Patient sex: M
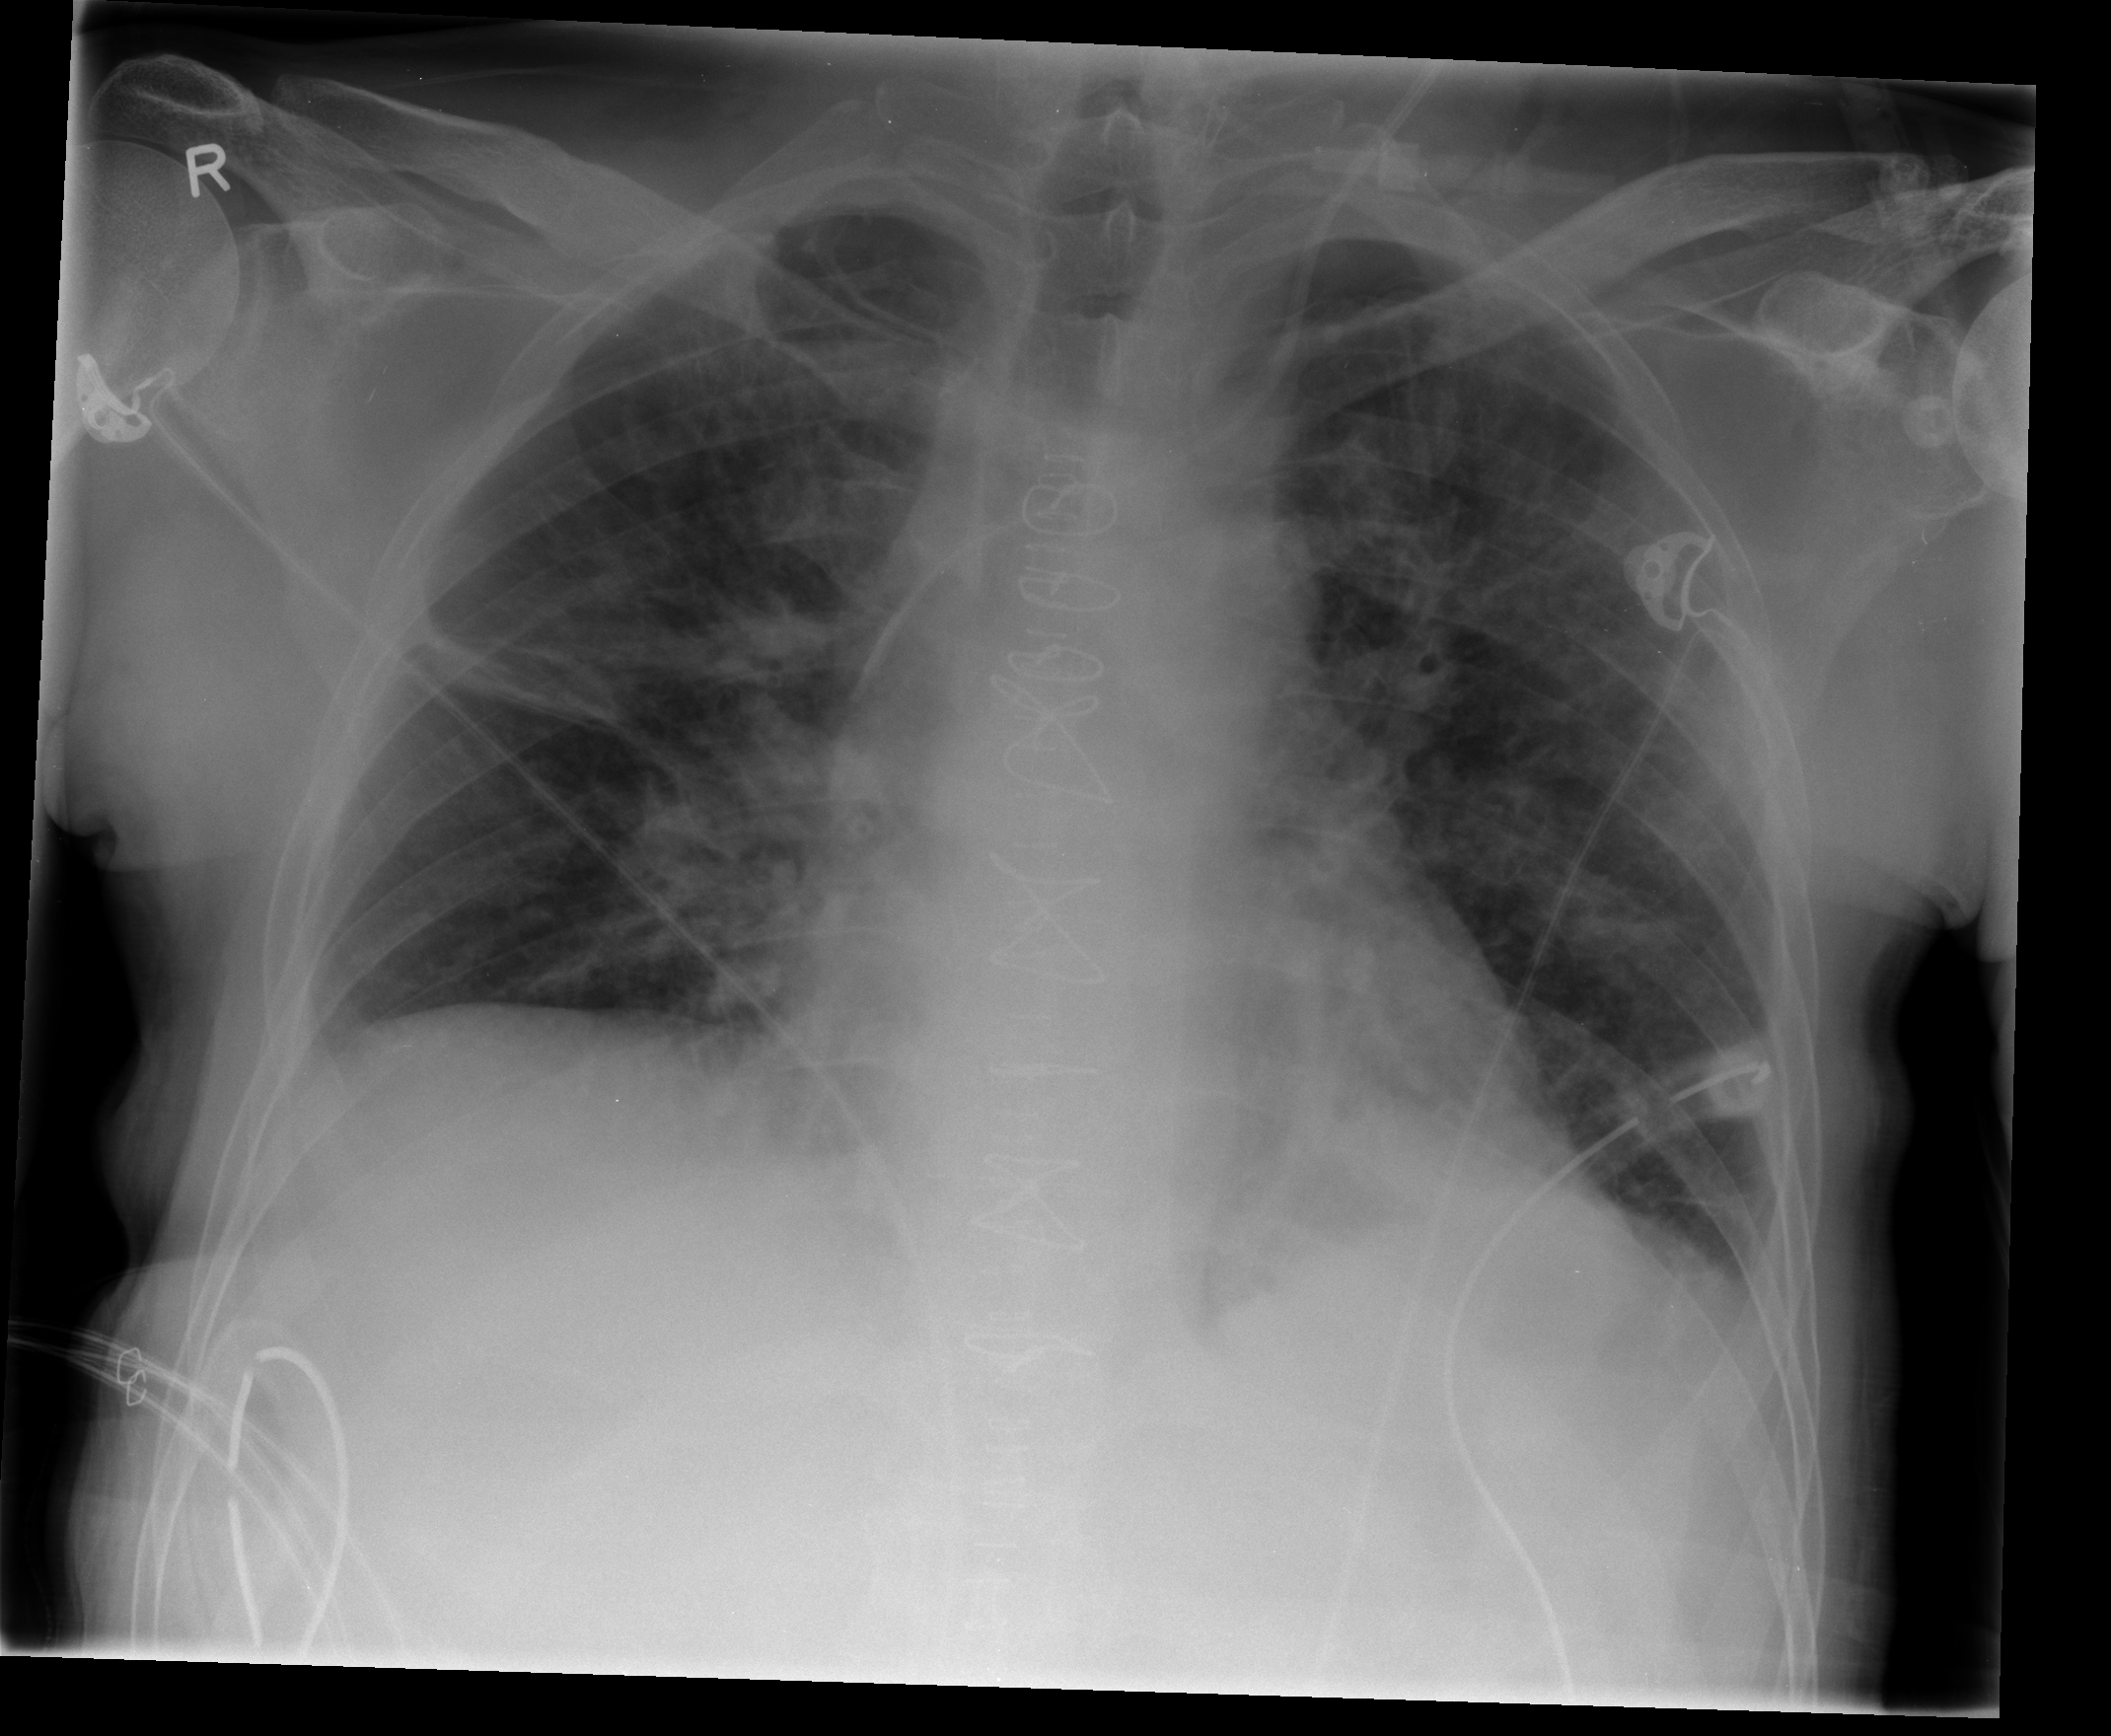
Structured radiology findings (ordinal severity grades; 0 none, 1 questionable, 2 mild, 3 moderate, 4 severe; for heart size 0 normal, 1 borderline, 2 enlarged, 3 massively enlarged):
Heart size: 0
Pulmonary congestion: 2
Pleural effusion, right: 0
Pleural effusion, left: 0
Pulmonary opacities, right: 0
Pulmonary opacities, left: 0
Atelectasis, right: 2
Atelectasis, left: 2